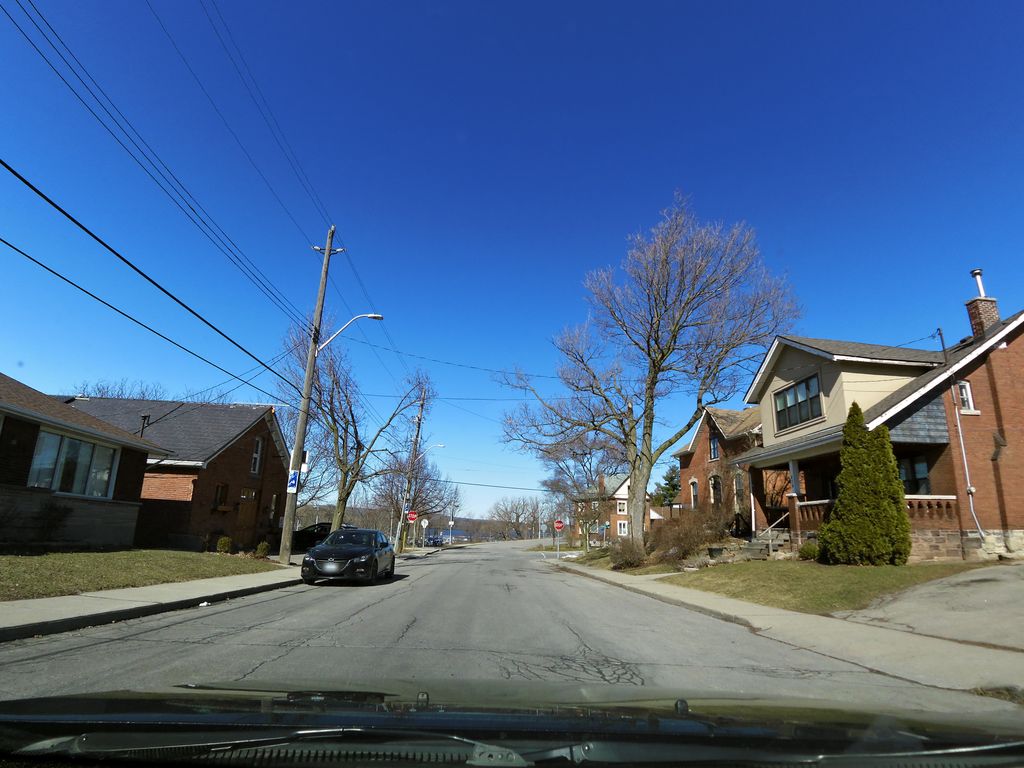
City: hamilton